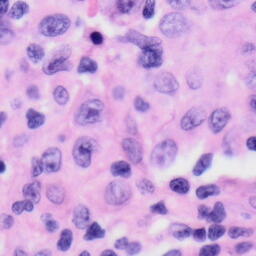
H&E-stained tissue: Skin